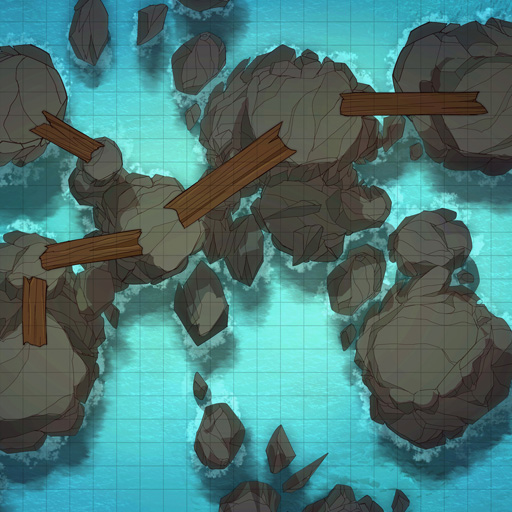
A D&D Grid Map cliffs rocks with bridges background water (Cliffside Climbing Map)